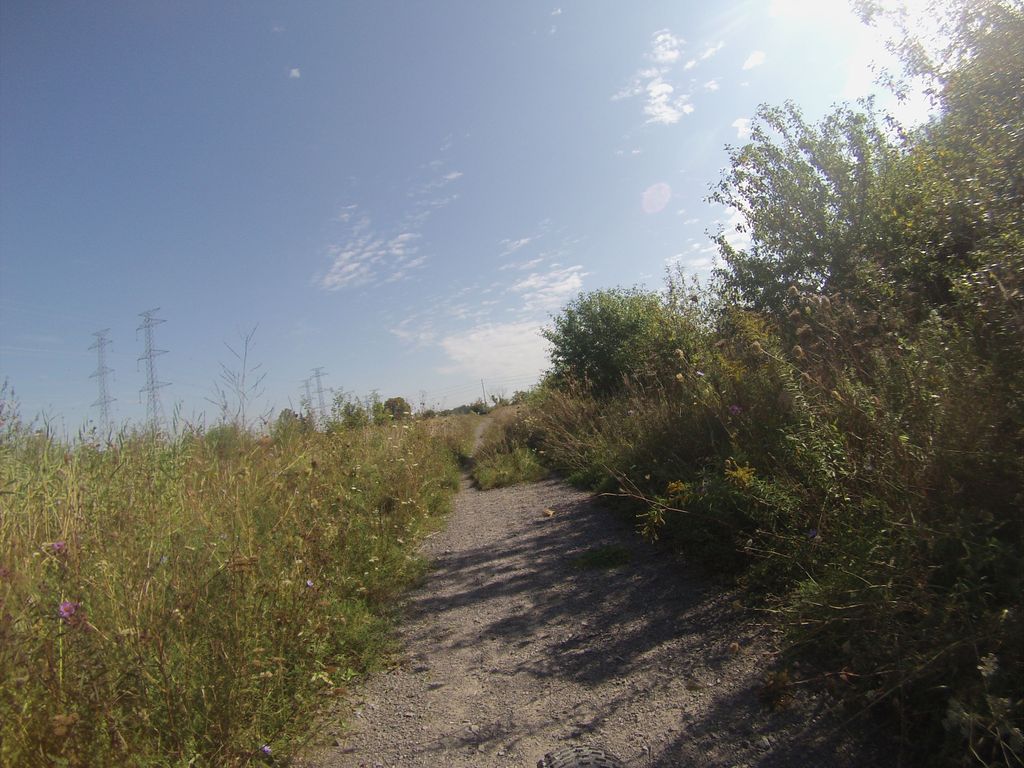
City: ottawa-gatineau